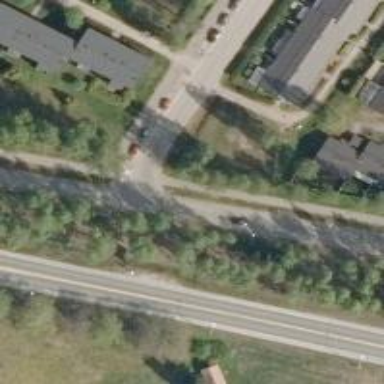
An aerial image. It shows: Asphalt cycleway.